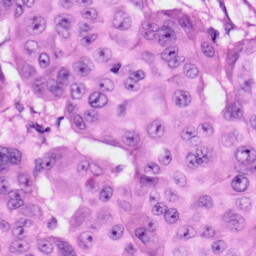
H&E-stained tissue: Skin